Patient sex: F
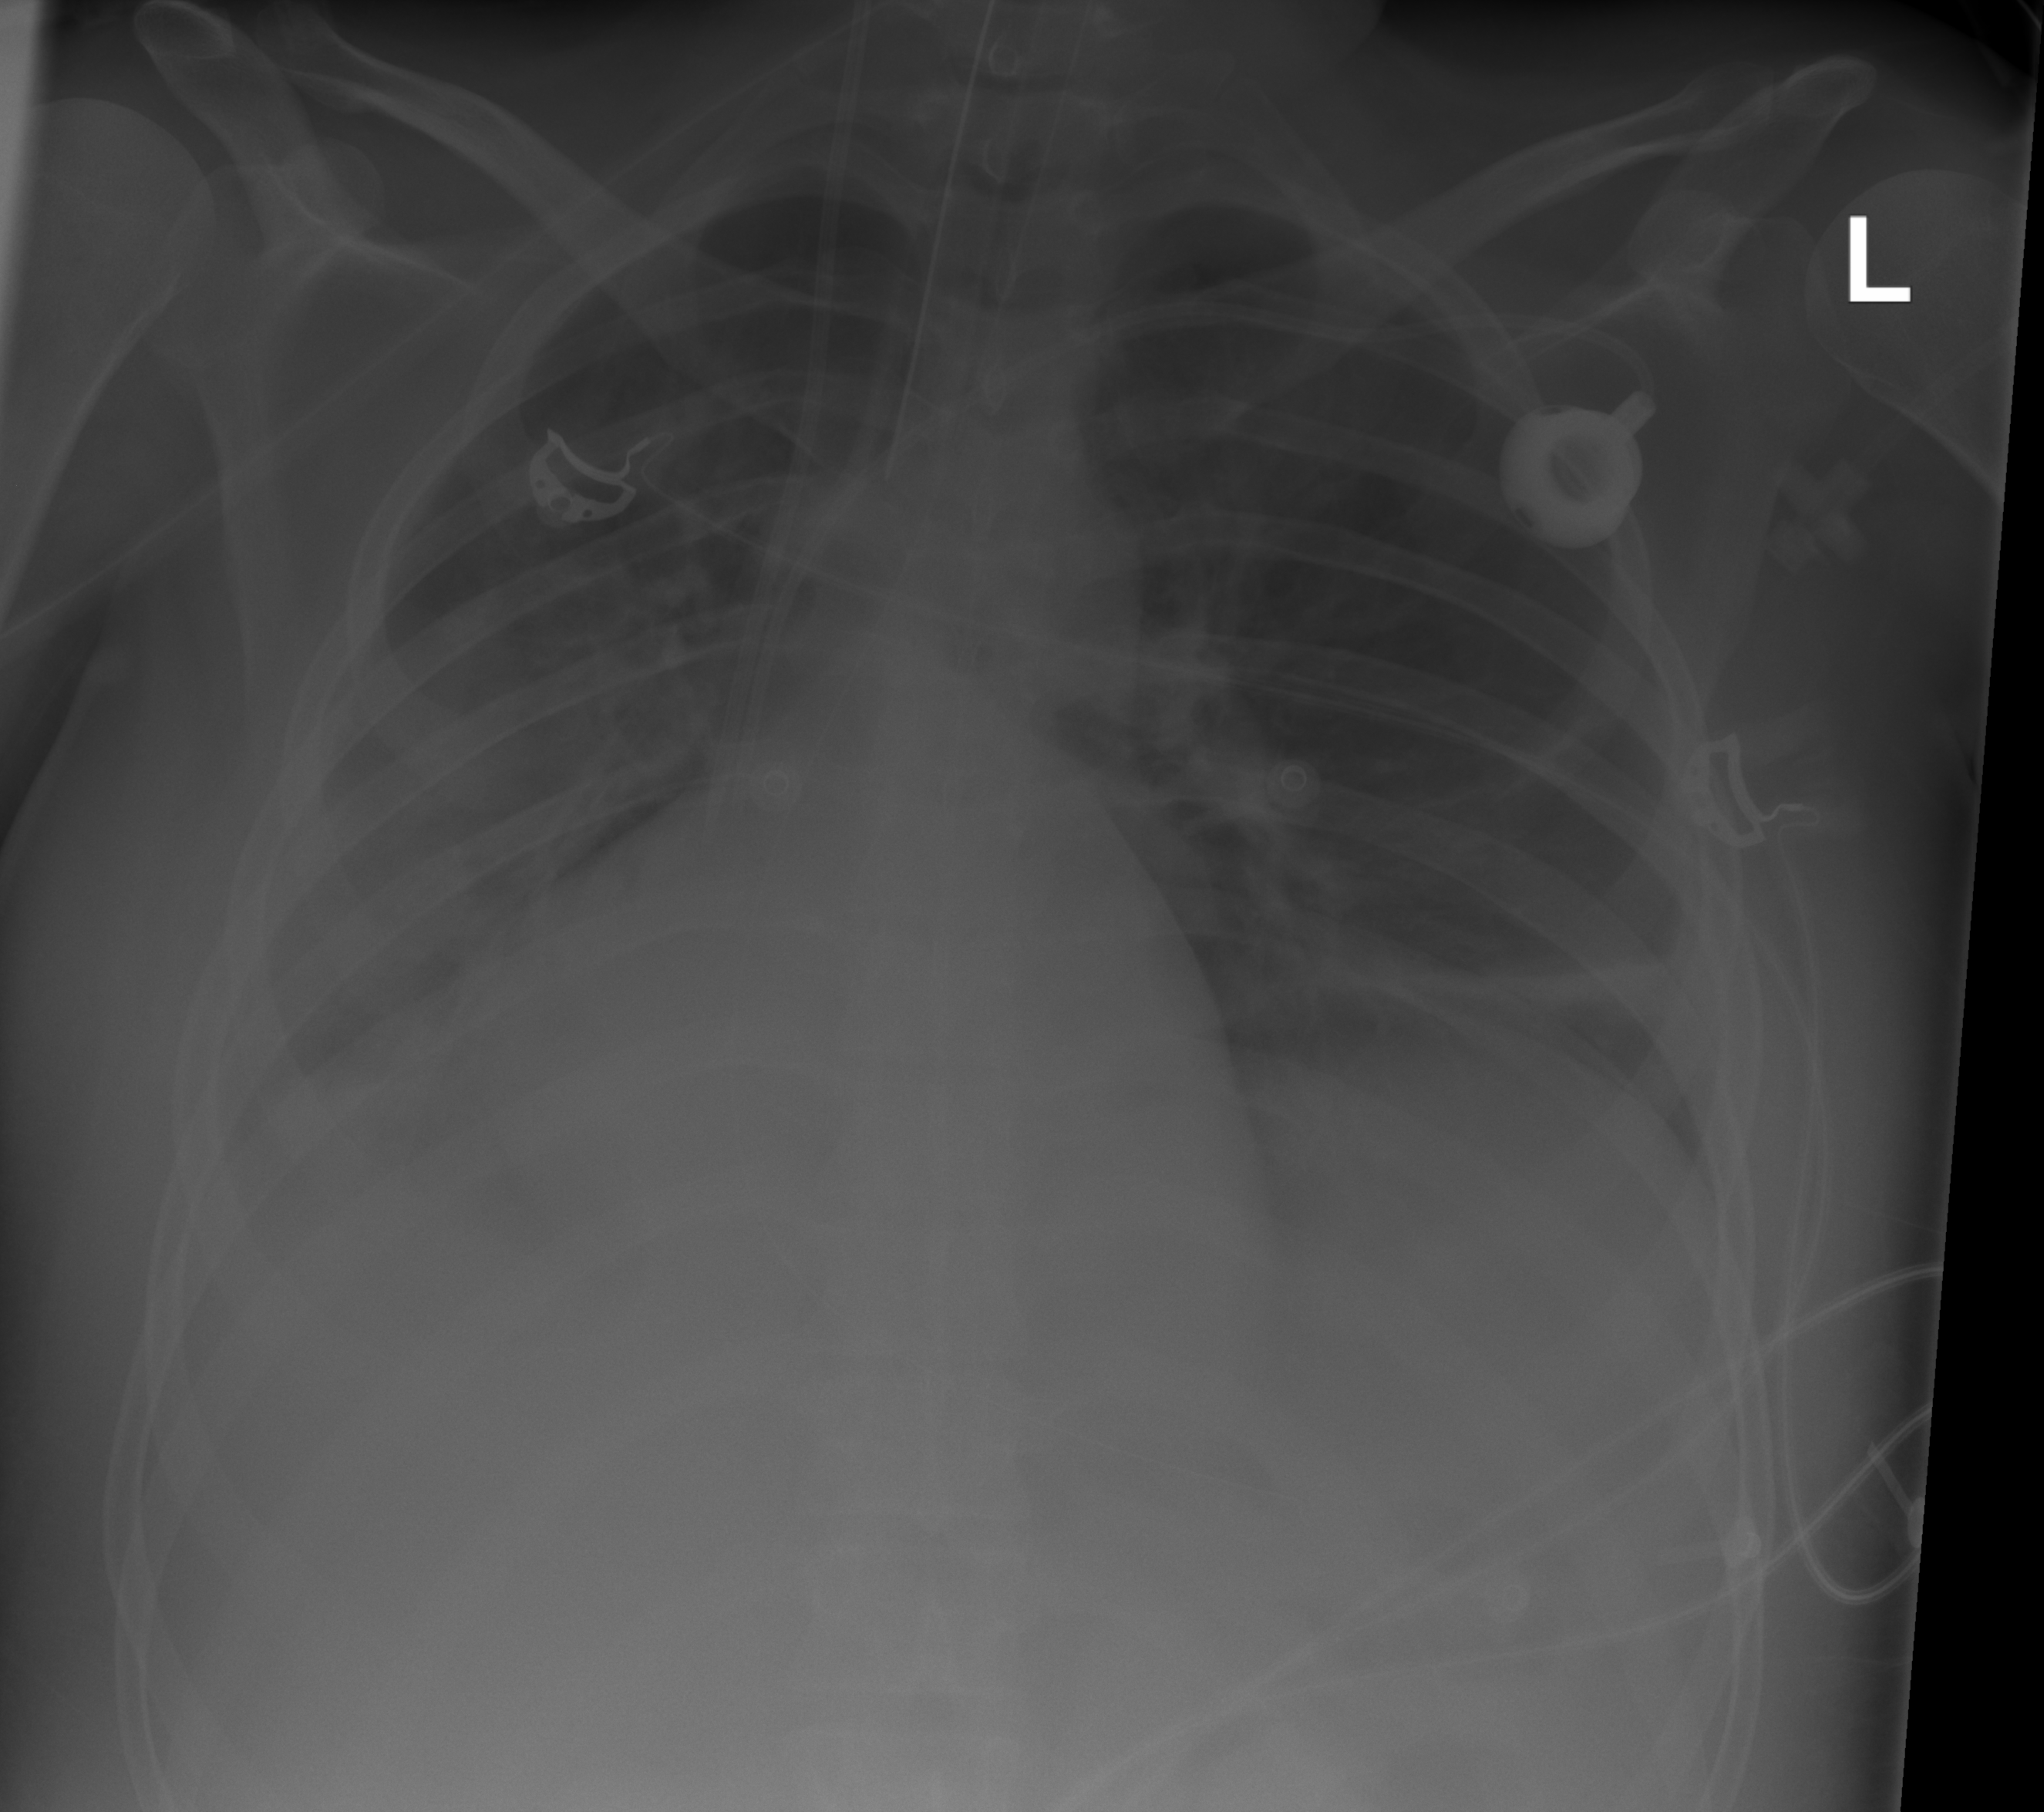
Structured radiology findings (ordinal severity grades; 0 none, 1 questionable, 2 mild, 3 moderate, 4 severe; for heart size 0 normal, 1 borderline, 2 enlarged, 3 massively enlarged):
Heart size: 0
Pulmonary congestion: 0
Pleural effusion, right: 3
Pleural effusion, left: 2
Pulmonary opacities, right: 2
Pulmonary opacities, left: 0
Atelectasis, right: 2
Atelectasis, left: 2